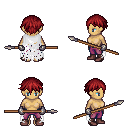
a pixel art fantasy rpg character, female body template, human, tanned skin, white tattered cape, magenta pants, brunette short bangs hairstyle, metal gloves, maroon shoes, spear, four views (front, back, left, right), 2x2 character sprite sheet, small pixel art, hard edges, no anti-aliasing